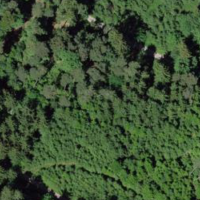
EUNIS habitat code: 44
Species observed at this site:
Picea abies